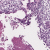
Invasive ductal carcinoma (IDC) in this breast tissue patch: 0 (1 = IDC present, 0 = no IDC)